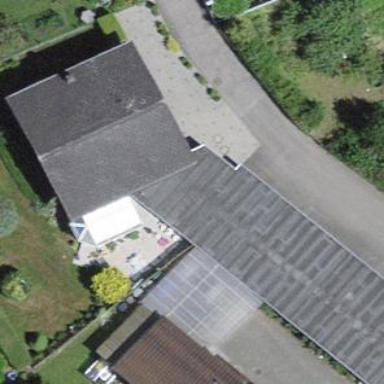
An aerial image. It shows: Terrace building.